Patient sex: M
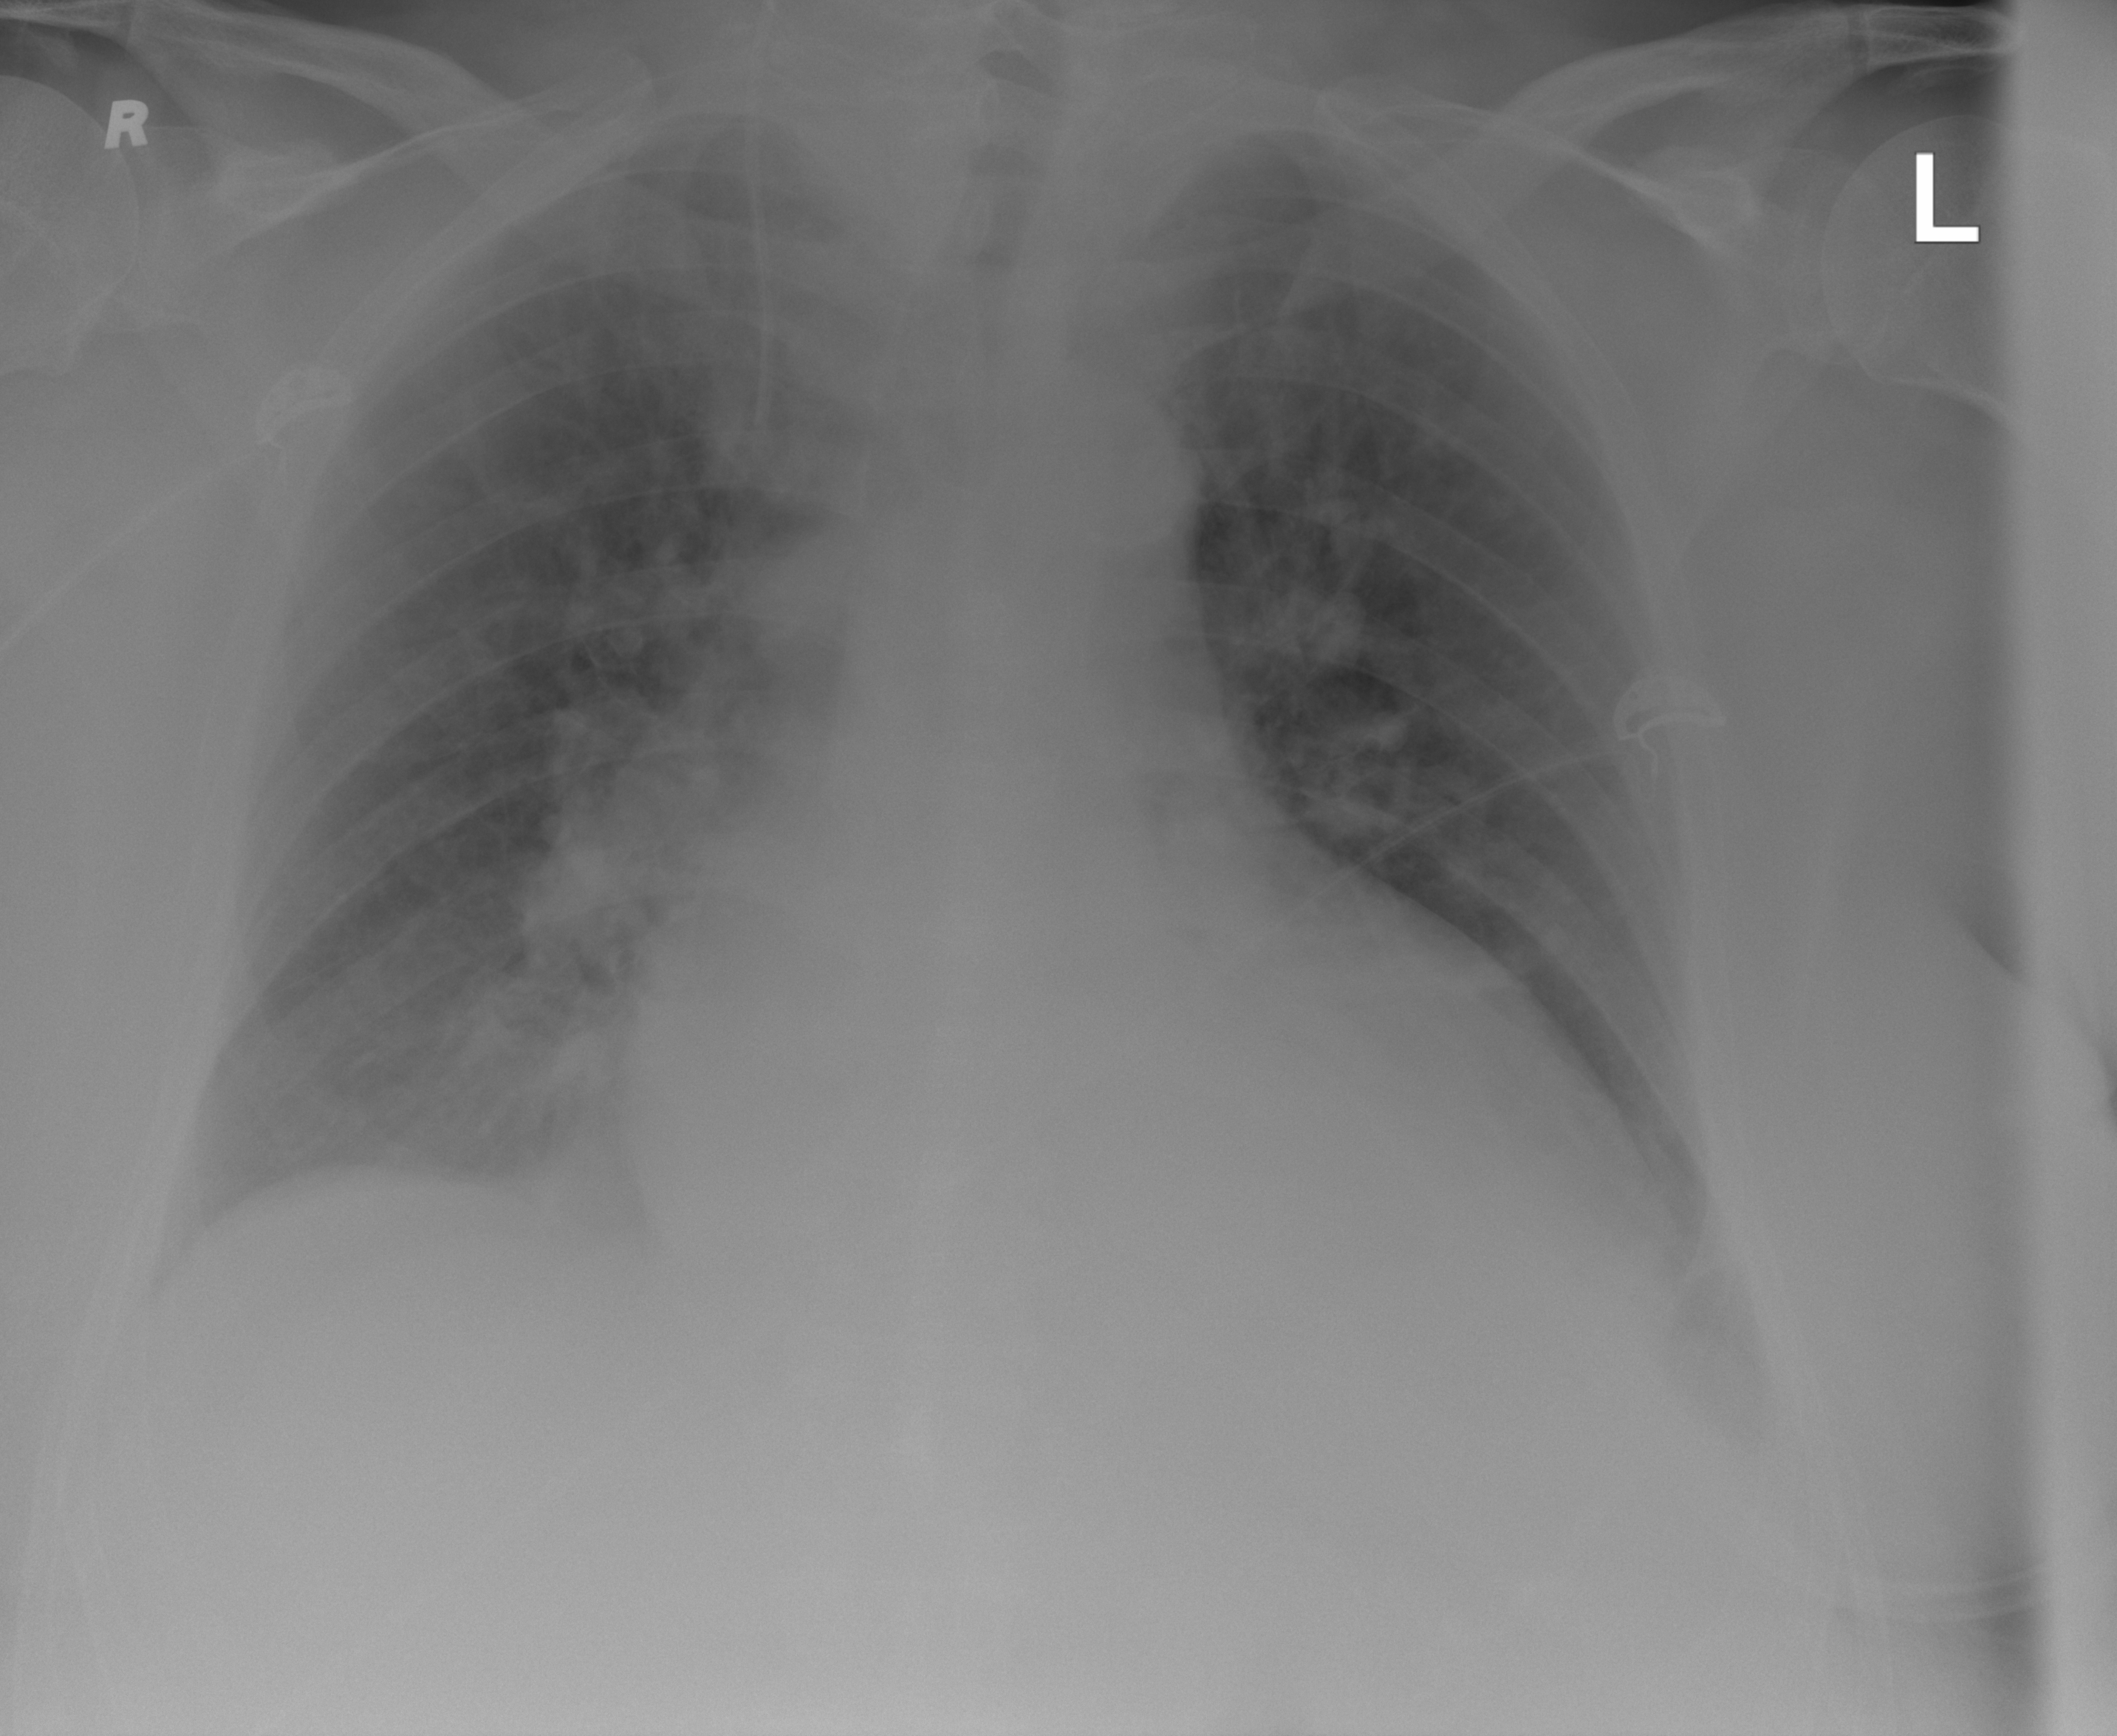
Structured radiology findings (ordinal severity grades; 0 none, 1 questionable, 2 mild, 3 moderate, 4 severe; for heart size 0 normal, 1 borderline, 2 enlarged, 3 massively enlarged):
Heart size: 3
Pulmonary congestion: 2
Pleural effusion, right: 2
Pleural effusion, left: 2
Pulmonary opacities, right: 2
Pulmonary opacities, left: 2
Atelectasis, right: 2
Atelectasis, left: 2